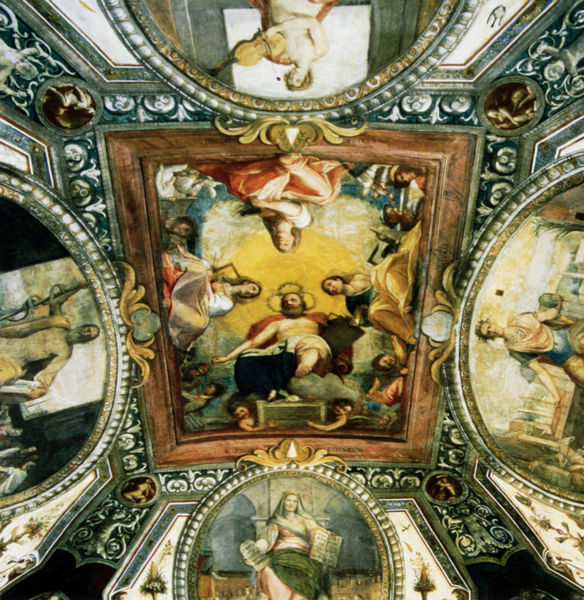
Titel: Deckenfresko in Sala del Disegno
Künstler: Federico Zuccari
Standort: Rom
Institution: Palazzo Zuccari
Schlagwörter: blau, blätter, gemälde, gott, himmel, mann, weiß, wolken, frauen, gelb, grün, menschen, braun, frankreich, frau, männer, orange, schwarz, rot, schleier, schloss, malerei, ornament, bart, bibel, johannes, rahmen, sockel, tot, instrument, kirche, sonne, gewand, gold, decke, gewänder, vater, blatt, krone, rokoko, oval, rund, engel, deutschland, spanien, bilder, italien, noten, stab, rand, figuren, detail, ornamente, verzierung, stuck, faltenwurf, bögen, vier, moses, buch, medaillon, rechteck, religion, dom, schlange, herrscher, geige, christus, jesus, untersicht, heilige, deckengemälde, fresko, laute, putten, maria, illusion, putti, szenen, fresco, marien, deckenmalerei, froschperspektive, vierung, lunetten, rocaille, medaillons, tafeln, himmelsrichtung, apostel, gottvater, deckenfresko, deckenbild, zehn gebote, gesetzestafel, sibylle, täuschend, grüun, muttergotte